Question: When I use voice recognition with Dragon NaturallySpeaking as Android Studio is running in the background, Android Studio often gets the focus, which causes the dictation to stop. E.g. if I dictate "Is there any way to display the connection", Dragon might start transcribing only "Is there any" then Android Studio gets the focus, which means that Dragon cannot transcribing anymore (it can only transcribe in the window that has the focus).
There are two ways of "stealing focus" : (1) a window coming to the foreground, and (2) the window receiving keystrokes. In this issue, Android Studio gets the focus according to the 2nd definition, viz. the window receiving keystrokes, but its window does not come to the foreground. I can see in the Windows Taskbar that Android Studio gets the focus:

but Android Studio's window does not appear.
I use Dragon NaturallySpeaking 12.5 Professional and Android Studio 1.0.2 with Windows 7 SP1 x64 Ultimate.
I have never experienced such an issue with other applications, including IDEs such as Eclipse, Netbeans, Sublime, GNU Emacs, R Studio, Microsoft Visual Studio, IDLE or Matlab.
The issue only occurs when dictating in certain applications such as Google Chrome or Notepad++. It does not occur when dictating in other applications such as Notepad or Kakao Talk.
Demo: <URL>
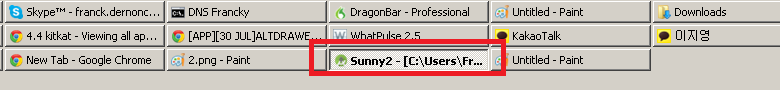
Answer: I reported the bug on the Android Open Source Project's Issue Tracker: <URL>